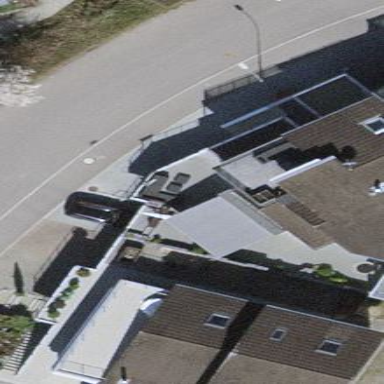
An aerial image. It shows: Garage.